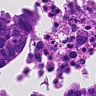
Metastatic tissue present: yes